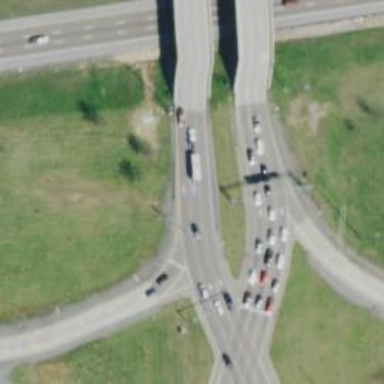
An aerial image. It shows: Motorway junction.